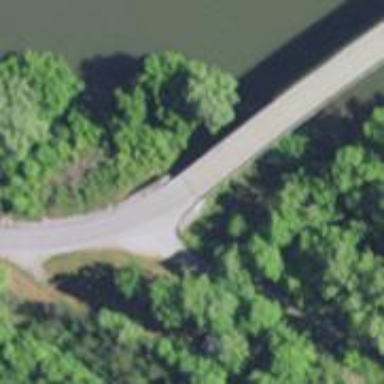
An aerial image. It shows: Secondary road with bridge.